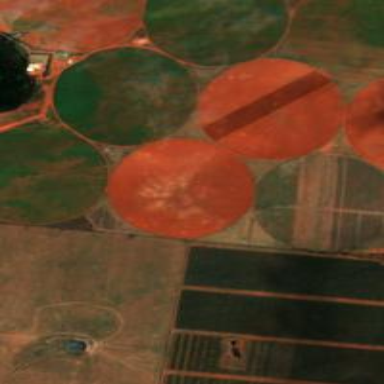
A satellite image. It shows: Farmland used for producing crops.